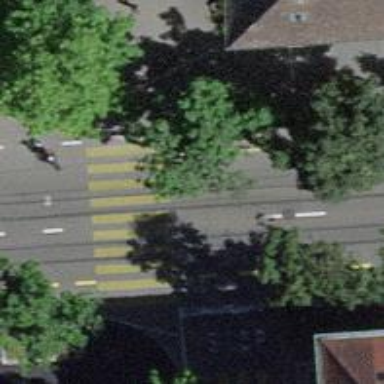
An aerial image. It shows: Marked asphalt footway with crossing markings.